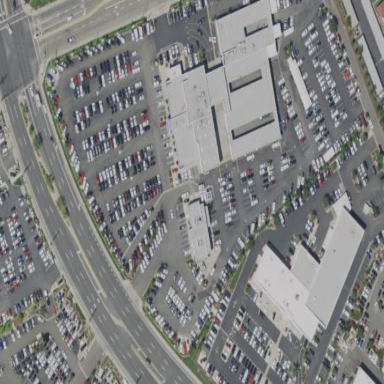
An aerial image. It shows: Car shop building.